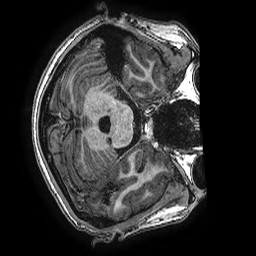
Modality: T1w
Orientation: axial
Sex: female
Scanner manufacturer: ge
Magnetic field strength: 3 T
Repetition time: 0.00766 s
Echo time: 0.003476 s